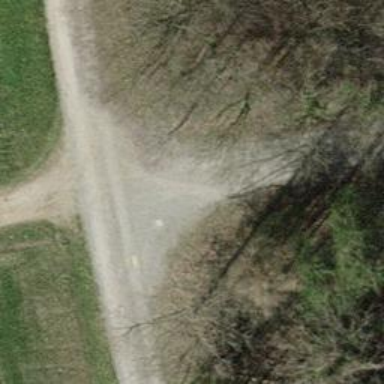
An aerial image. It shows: Guidepost providing information.